Field crop: maize
Growth stage: 2
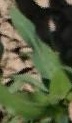
Species: maize